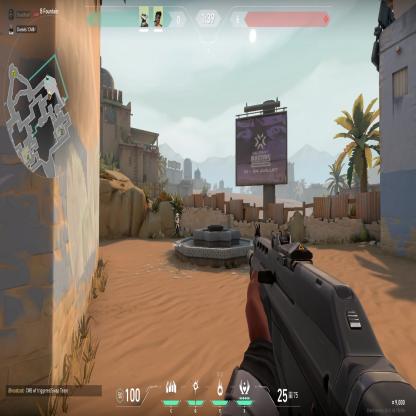
Label: teammate